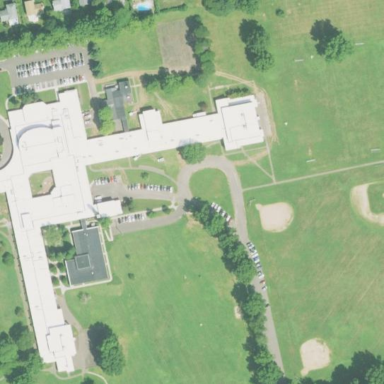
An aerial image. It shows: School.